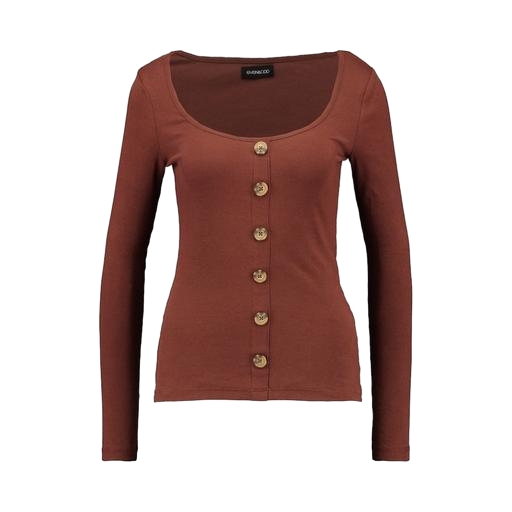
brown femme long-sleeve top, brown women's ribbed long sleeve jersey t-shirt, brown long sleeved shirt, white background